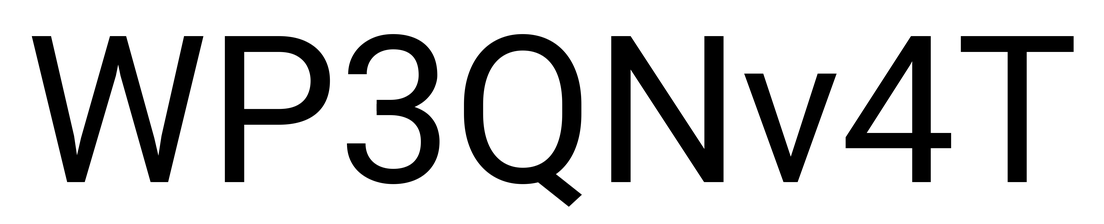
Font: Roboto_Regular